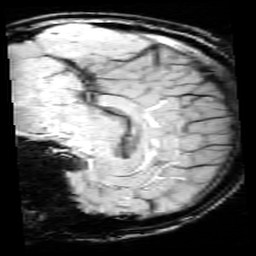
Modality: SWI
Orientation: sagittal
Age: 11
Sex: male
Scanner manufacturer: siemens
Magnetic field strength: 3 T
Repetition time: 0.027 s
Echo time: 0.02 s